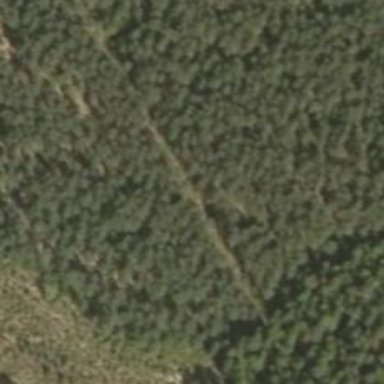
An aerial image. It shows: Fallen tree obstructing the path.